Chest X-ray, AP view. Patient: 62 years old, sex F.
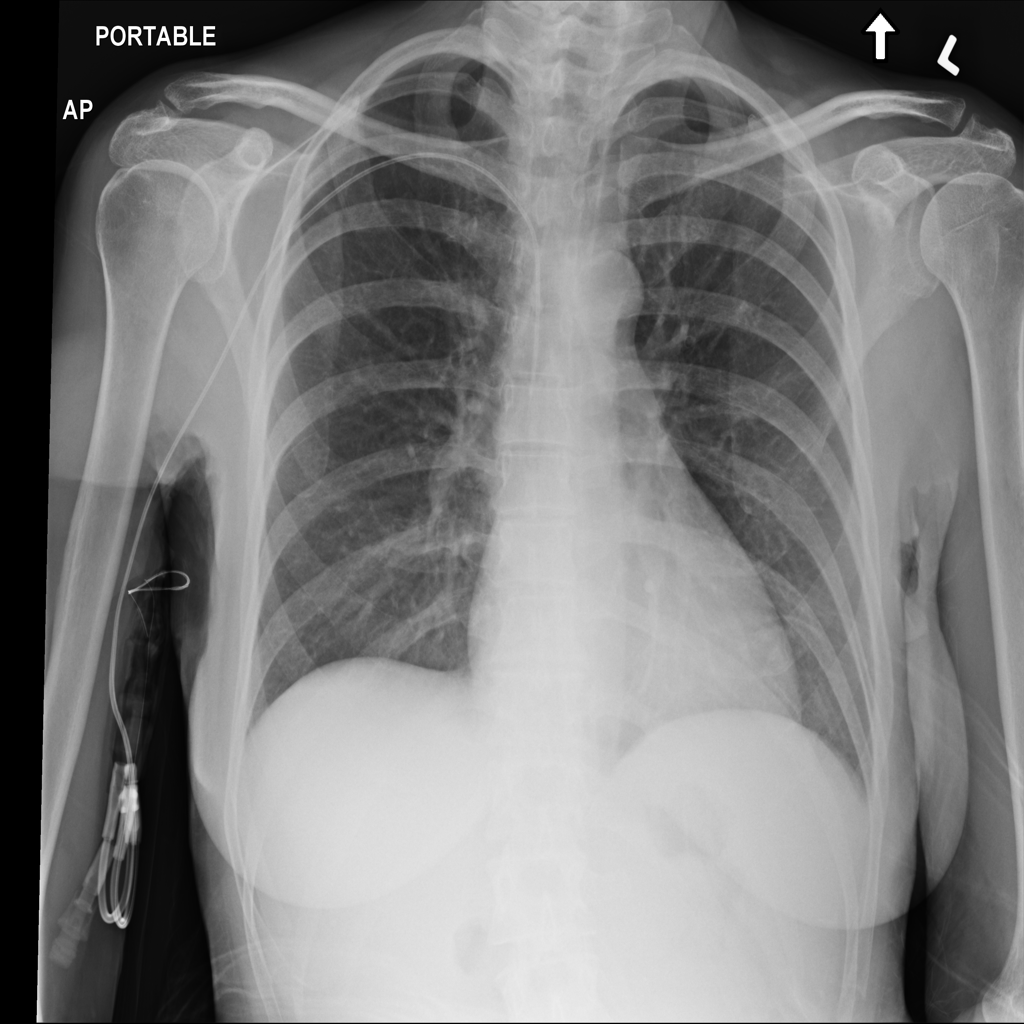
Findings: No Finding